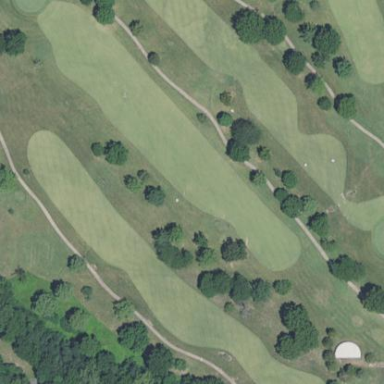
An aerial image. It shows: Grassy area designated as golf fairway.